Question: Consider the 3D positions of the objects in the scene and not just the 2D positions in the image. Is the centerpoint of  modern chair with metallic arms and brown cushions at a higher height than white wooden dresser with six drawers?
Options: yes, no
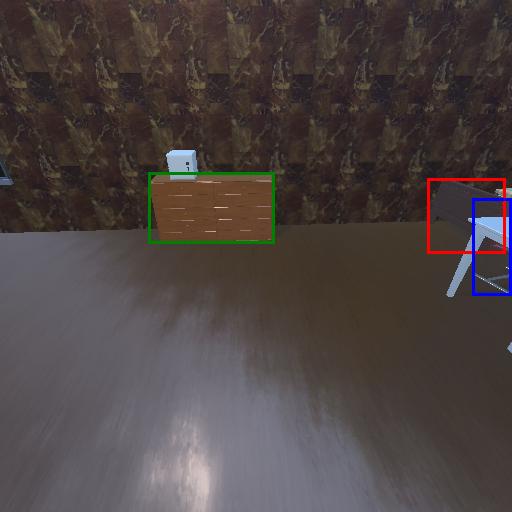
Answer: yes